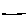
Label: line